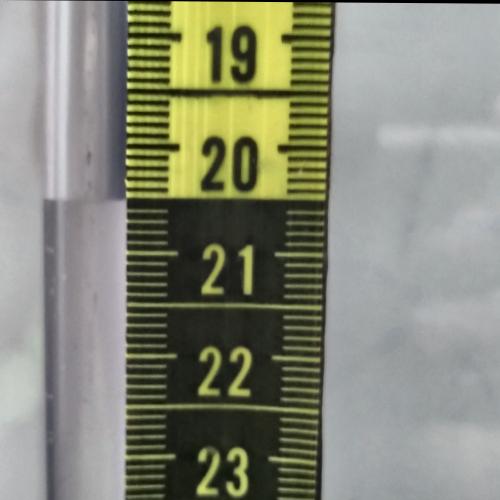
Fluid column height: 20.5 cm